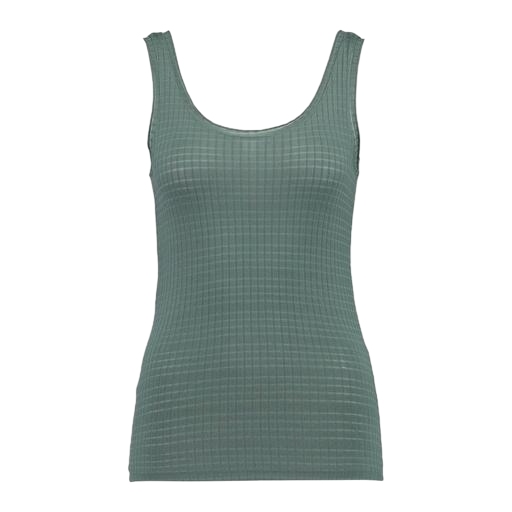
green rib tank, slim scoop tank, moss green tank top, white background